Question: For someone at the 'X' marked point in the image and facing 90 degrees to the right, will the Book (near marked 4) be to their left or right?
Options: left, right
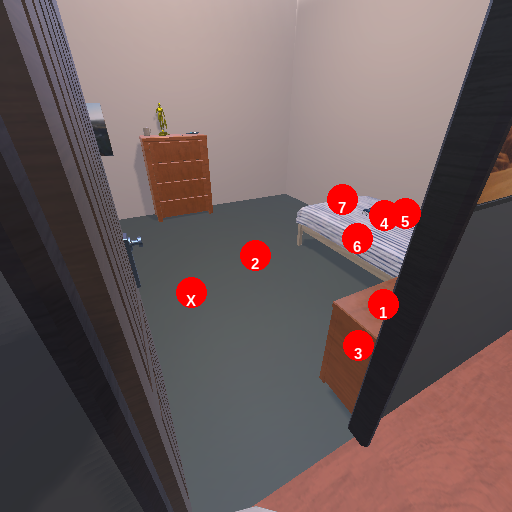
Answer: left